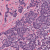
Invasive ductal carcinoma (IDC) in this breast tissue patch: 1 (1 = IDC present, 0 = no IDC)